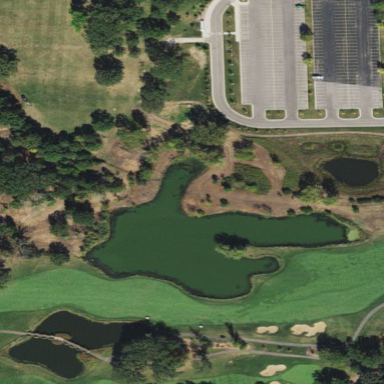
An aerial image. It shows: Scenic view of water hazard on golf course. The natural water feature adds beauty to the landscape.